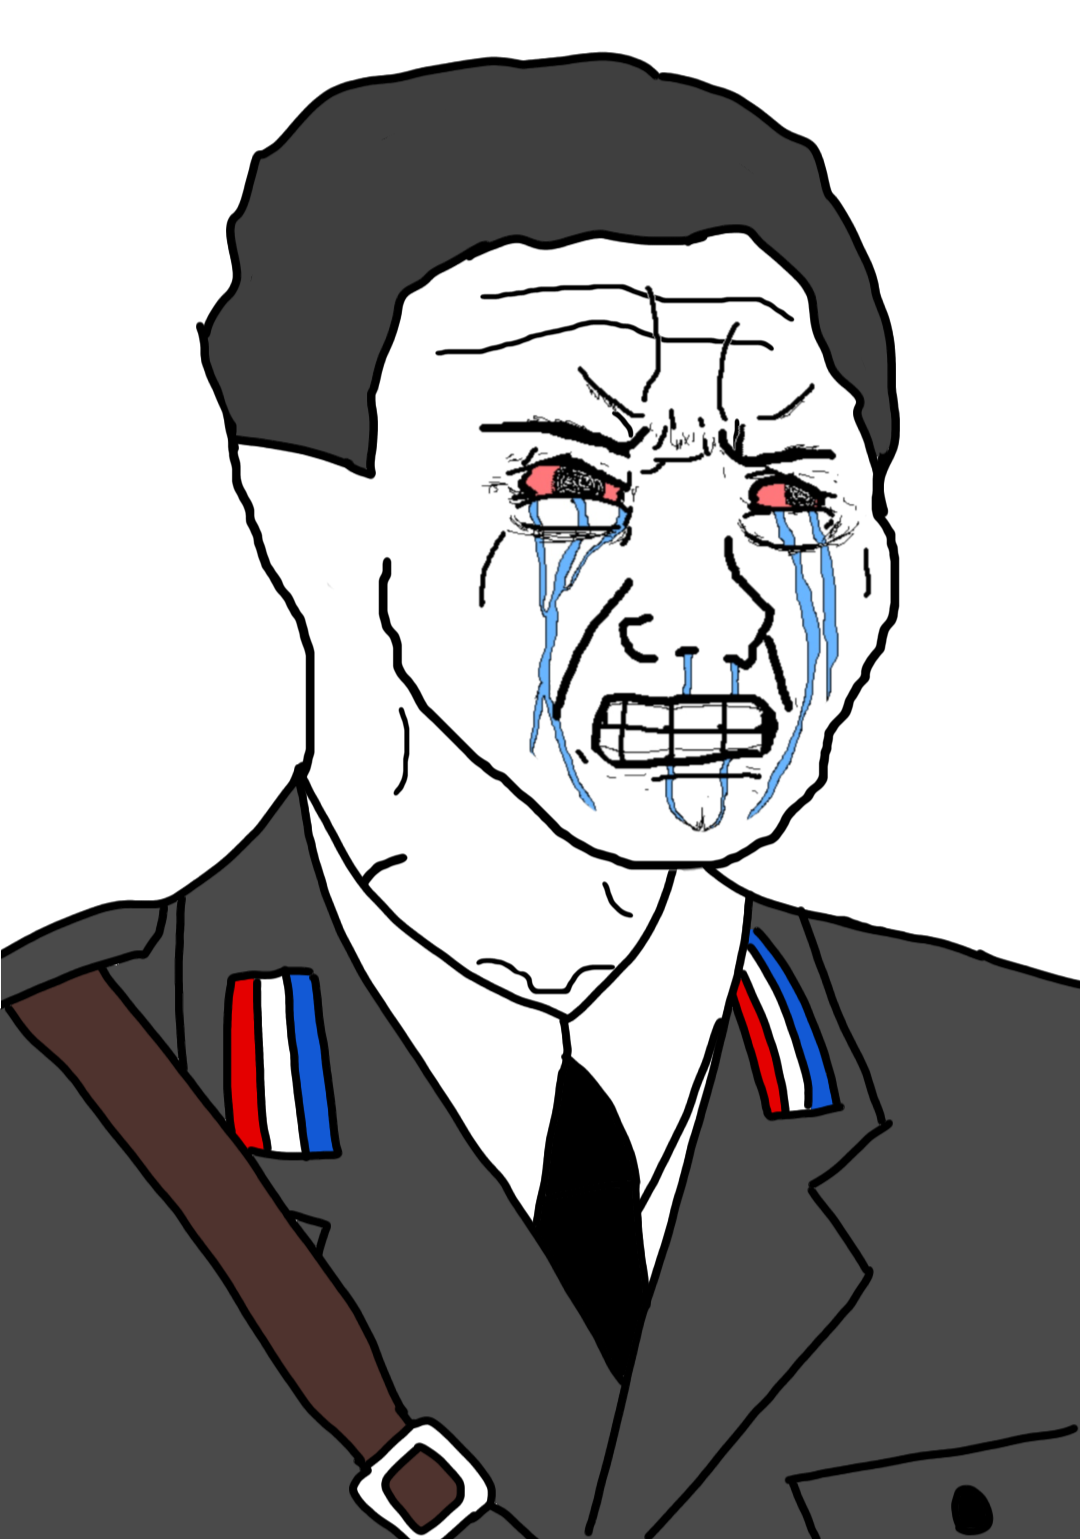
Label: 5_Crying_Wojak